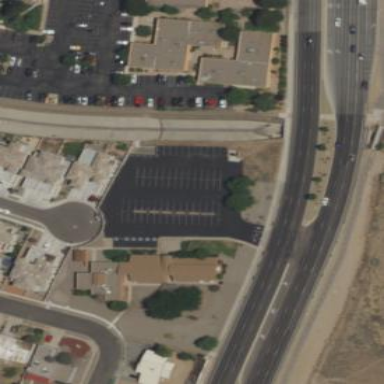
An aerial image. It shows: Parking area.